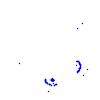
Particle: pion